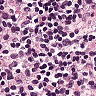
Metastatic tissue present: no